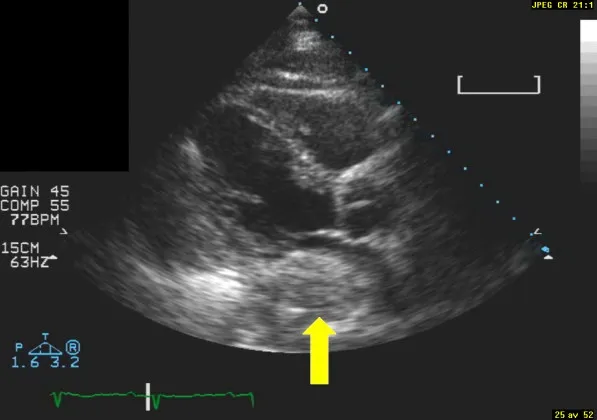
Image from parasternal long-axis view. The arrow indicates the hiatal hernia.
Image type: radiology (ultrasound)